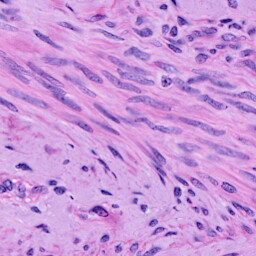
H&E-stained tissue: Cervix